Question:
I have 3 options. They are chair , war and peace, acme disc. switcher php. my question is with switcher. when I switch and form should be changed dynamically. I am beginner on php.
'''
<!DOCTYPE html>
<html>
<head>
<title>Product add</title>
<link rel="stylesheet" href="style.css">
</head>
<body>
<div class="PrAd">
<h2>
<b>Product Add</b>
<button class="button">Save</button>
</h2>
<hr>
</div>
<div class="form">
<form>
<label for="SKU">SKU</label>
<input type="text" id="formbox" name="SKU"><br>
<label for="Name ">Name</label>
<input type="text" id="formbox" name="Name"><br>
<label for="Price">Price</label>
<input type="number" id="formbox" name="Price"><br>
<label>Type Switcher</label>
<select id="type" name="product">
<option value="Acme Disc">Acme Disc</option>
<option value="War and Peace">War and Peace</option>
<option value="Chair">Chair</option>
</select>
</form>
</div>
<?php
?>
</body>
</html>
'''
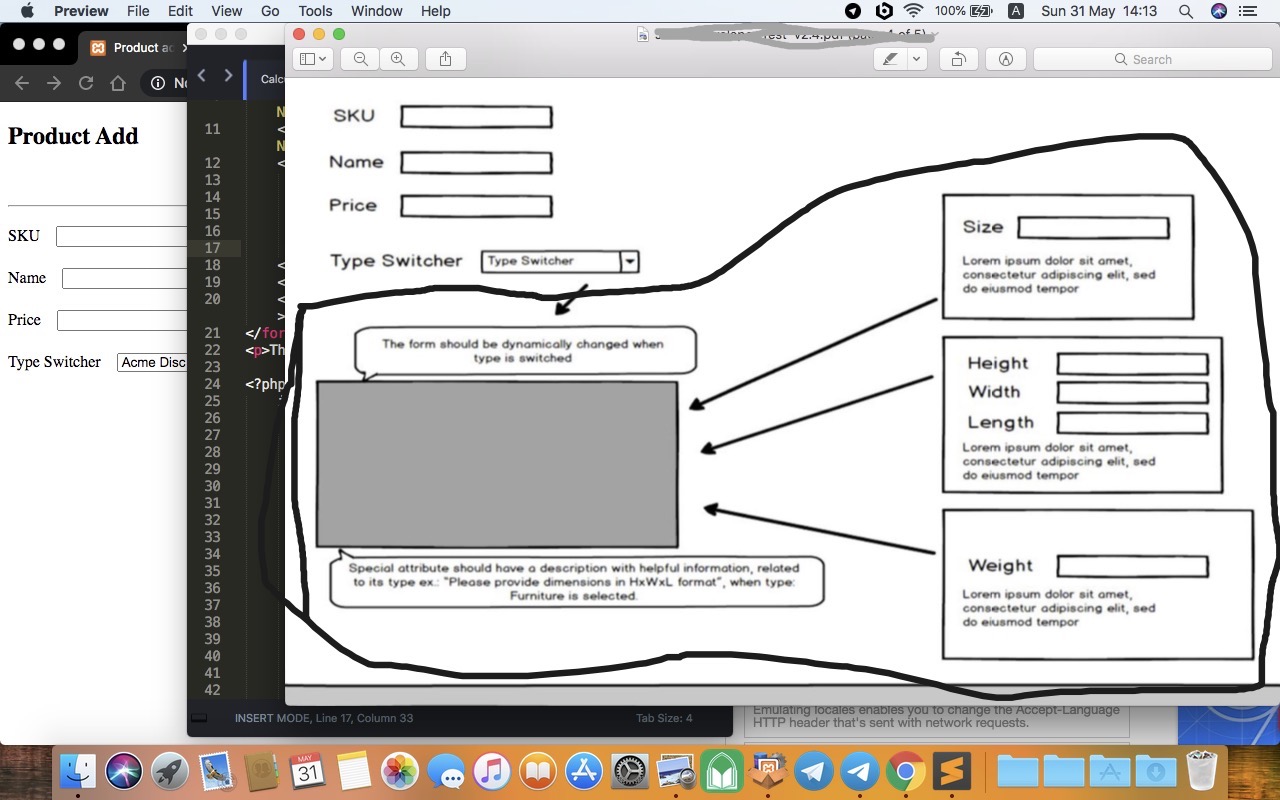
Answer: '''
function prodType(prod){
var acmeAttributes = document.getElementById("acme_disc_attributes");
var warPeaceAttributes = document.getElementById("war_peace_attributes");
var chairAttributes = document.getElementById("chair_attributes");
acmeAttributes.style.display="none";
warPeaceAttributes.style.display="none";
chairAttributes.style.display="none";
if(prod=="Acme Disc"){
acmeAttributes.style.display="block";
}else if(prod=="War and Peace"){
warPeaceAttributes.style.display="block";
}else if(prod=="Chair"){
chairAttributes.style.display="block";
}
}
'''
'''
.fieldbox{
display:none;
}
'''
'''
<!DOCTYPE html>
<html>
<head>
<title>Product add</title>
<link rel="stylesheet" href="style.css">
</head>
<body>
<div class="PrAd">
<h2>
<b>Product Add</b>
<button class="button">Save</button>
</h2>
<hr>
</div>
<div class="form">
<form>
<label for="SKU">SKU</label>
<input type="text" id="formbox" name="SKU"><br>
<label for="Name ">Name</label>
<input type="text" id="formbox" name="Name"><br>
<label for="Price">Price</label>
<input type="number" id="formbox" name="Price"><br>
<label>Type Switcher</label>
<select id="type" name="product" onChange="prodType(this.value);">
<option value="">Choose Switcher</option>
<option value="Acme Disc">Acme Disc</option>
<option value="War and Peace">War and Peace</option>
<option value="Chair">Chair</option>
</select>
<div class="fieldbox" id="acme_disc_attributes">
<label>Size</label>
<input type="text" name="size" value="">
</div>
<div class="fieldbox" id="war_peace_attributes">
<label>Weight</label>
<input type="text" name="weight" value="">
</div>
<div class="fieldbox" id="chair_attributes">
<label>Length</label>
<input type="text" name="length"><br>
<label>Width</label>
<input type="text" name="width"><br>
</div>
</form>
</div>
</body>
</html>
'''